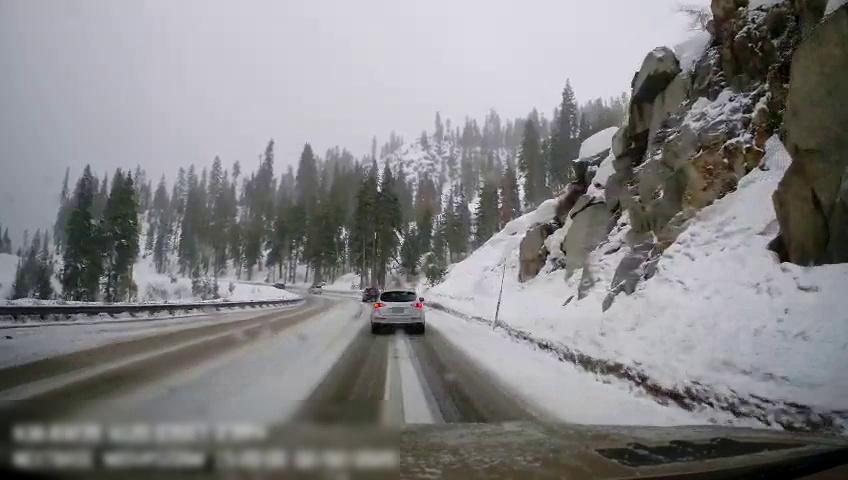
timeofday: Day
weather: Snowy
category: Drivable Space
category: Vehicles | SUV
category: Vehicles | Car
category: Vehicles | SUV
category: Vehicles | SUV